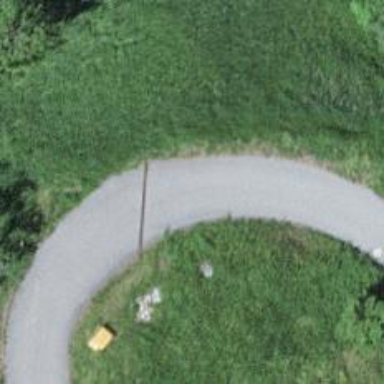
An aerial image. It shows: Paved residential road.